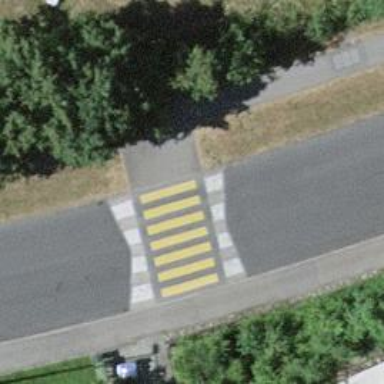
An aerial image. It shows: Uncontrolled zebra crossing on the road.